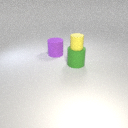
large green rubber cylinder in front of large purple rubber cylinder